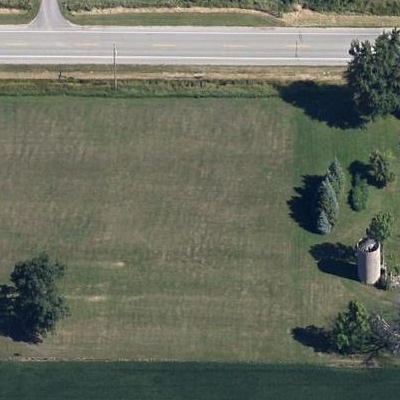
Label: aGrass